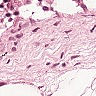
Metastatic tissue present: no